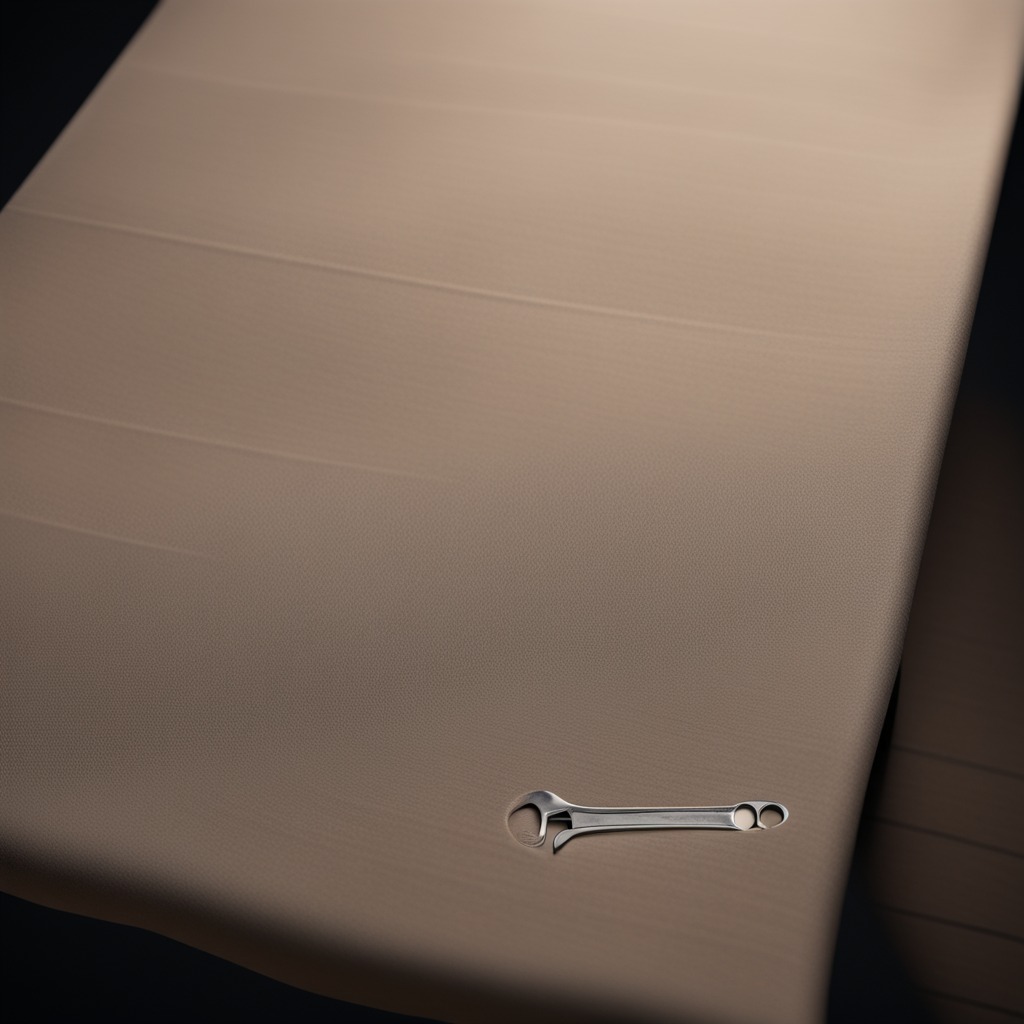
A wrench is lying on a wooden table.